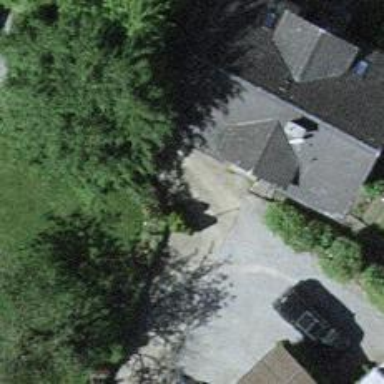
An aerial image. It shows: Driveway made of paving stones.